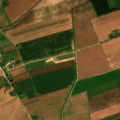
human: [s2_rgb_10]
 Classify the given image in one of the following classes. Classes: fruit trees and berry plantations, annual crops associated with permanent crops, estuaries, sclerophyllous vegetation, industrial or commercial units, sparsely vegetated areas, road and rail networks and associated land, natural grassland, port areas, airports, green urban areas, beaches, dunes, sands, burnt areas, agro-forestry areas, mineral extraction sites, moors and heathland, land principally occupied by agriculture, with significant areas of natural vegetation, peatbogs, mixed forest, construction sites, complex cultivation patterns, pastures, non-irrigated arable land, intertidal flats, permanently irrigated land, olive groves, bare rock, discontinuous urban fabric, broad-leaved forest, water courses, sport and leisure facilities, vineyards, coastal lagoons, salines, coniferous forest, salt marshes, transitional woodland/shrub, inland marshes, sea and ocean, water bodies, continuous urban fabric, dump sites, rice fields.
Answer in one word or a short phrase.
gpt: non-irrigated arable land, complex cultivation patterns, mixed forest, transitional woodland/shrub